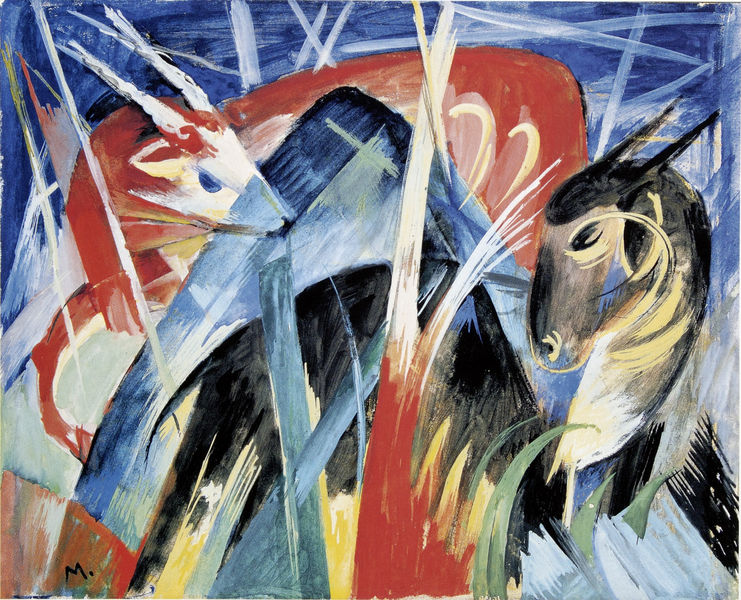
Titel: Fabeltiere I (Tierkomposition I)
Künstler: Franz Marc
Institution: Sammlung Deutsche Bank
Schlagwörter: baum, berg, blau, blätter, feuer, gemälde, himmel, kampf, kopf, schatten, weiß, aquarell, bäume, dreieck, gelb, grün, kubismus, landschaft, äste, braun, bunt, geschwungen, grau, haar, köpfe, licht, nase, ohr, orange, rücken, schwarz, türkis, blick, gras, rot, tier, tiere, beige, expressionismus, malerei, augen, pelz, hals, horn, signatur, öl, hügel, kalt, natur, zweige, büsche, auge, strick, pflanze, pflanzen, ohren, wald, esel, pferd, pferde, reiter, rund, beine, fell, hellblau, huf, hufe, mähne, schwanz, schwung, bein, moderne, warm, abstrakt, berge, farben, fläche, flächen, modern, farbe, formen, lila, kuh, rind, linien, füsse, nacken, wild, dunkelblau, nasen, spitz, gerade, streifen, striche, abstraktion, schaf, stangen, tierbild, fuss, münchen, expressionistisch, strahlen, linie, form, monogramm, strich, wirr, macke, kunst, franz, fuchs, unterholz, hirsch, reh, rehe, schnauze, blitz, fabel, fabelwesen, stall, lenbach, speer, hörner, lilien, geweih, bock, ochse, stier, ziegenbock, ziege, fantasie, blauer reiter, sezession, drache, christi, bund, geburt, kalb, ziegen, unschuld, erdhügel, gefühl, facetten, franz marc, marc, blaue reiter, august macke, bruecke, widder, cyan, spannung, franc, splitter, elch, bambi, aufstrebende formen, expressionistische formen, geweih gleich baum, hug, hörne, rehbock, rehböcke, steinbock, walt, antilope, antilopen, magenta, gnu, m, m., mickey maus, landschsaft, gnus, lamas